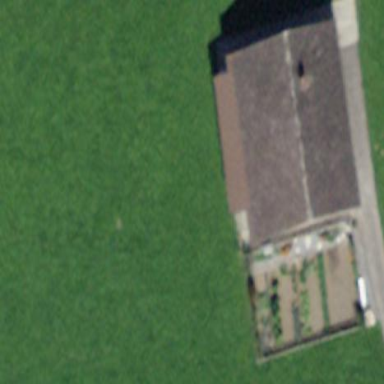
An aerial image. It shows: Residential building.